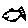
Label: fish